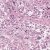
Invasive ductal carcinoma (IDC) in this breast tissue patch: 1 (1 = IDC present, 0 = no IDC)